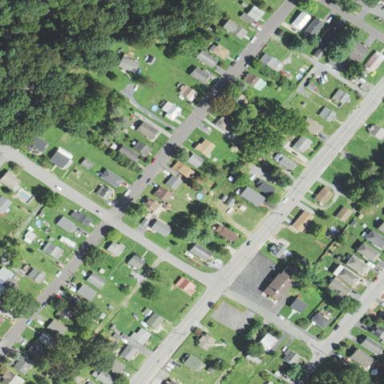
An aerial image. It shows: Residential area within neighborhood.